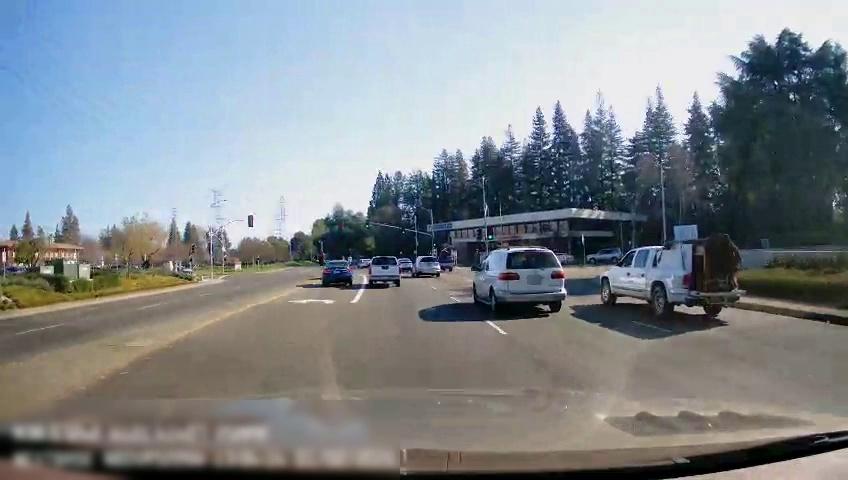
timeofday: Day
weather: Sunny
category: Drivable Space
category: Drivable Space
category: Vehicles | Truck
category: Vehicles | Truck
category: Vehicles | Car
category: Vehicles | Van
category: Vehicles | SUV
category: Vehicles | Car
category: Vehicles | Car
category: Vehicles | Truck
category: Vehicles | Truck
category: Vehicles | SUV
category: Lanes | Opposite Lane
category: Lanes | Current Lane
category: Lanes | Current Lane
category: Lanes | Current Lane
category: Traffic | Lights
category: Traffic | Lights
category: Traffic | Lights
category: Traffic | Lights